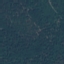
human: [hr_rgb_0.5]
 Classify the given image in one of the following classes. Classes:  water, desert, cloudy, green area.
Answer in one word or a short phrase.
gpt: green area